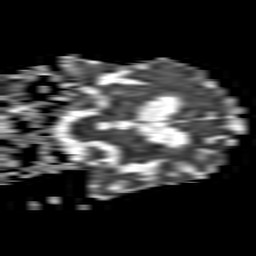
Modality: ADC
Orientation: coronal
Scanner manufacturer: philips
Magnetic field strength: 1.5 T
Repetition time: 3.406 s
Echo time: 0.06922 s